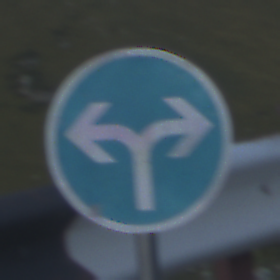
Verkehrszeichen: VorgeschriebeneFahrtrichtungRechtsOderLinks
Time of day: SunriseSunset
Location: Outdoor (RoadRail)
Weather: Clear
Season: NotSpecified
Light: Natural